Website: lowes
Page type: order-returns
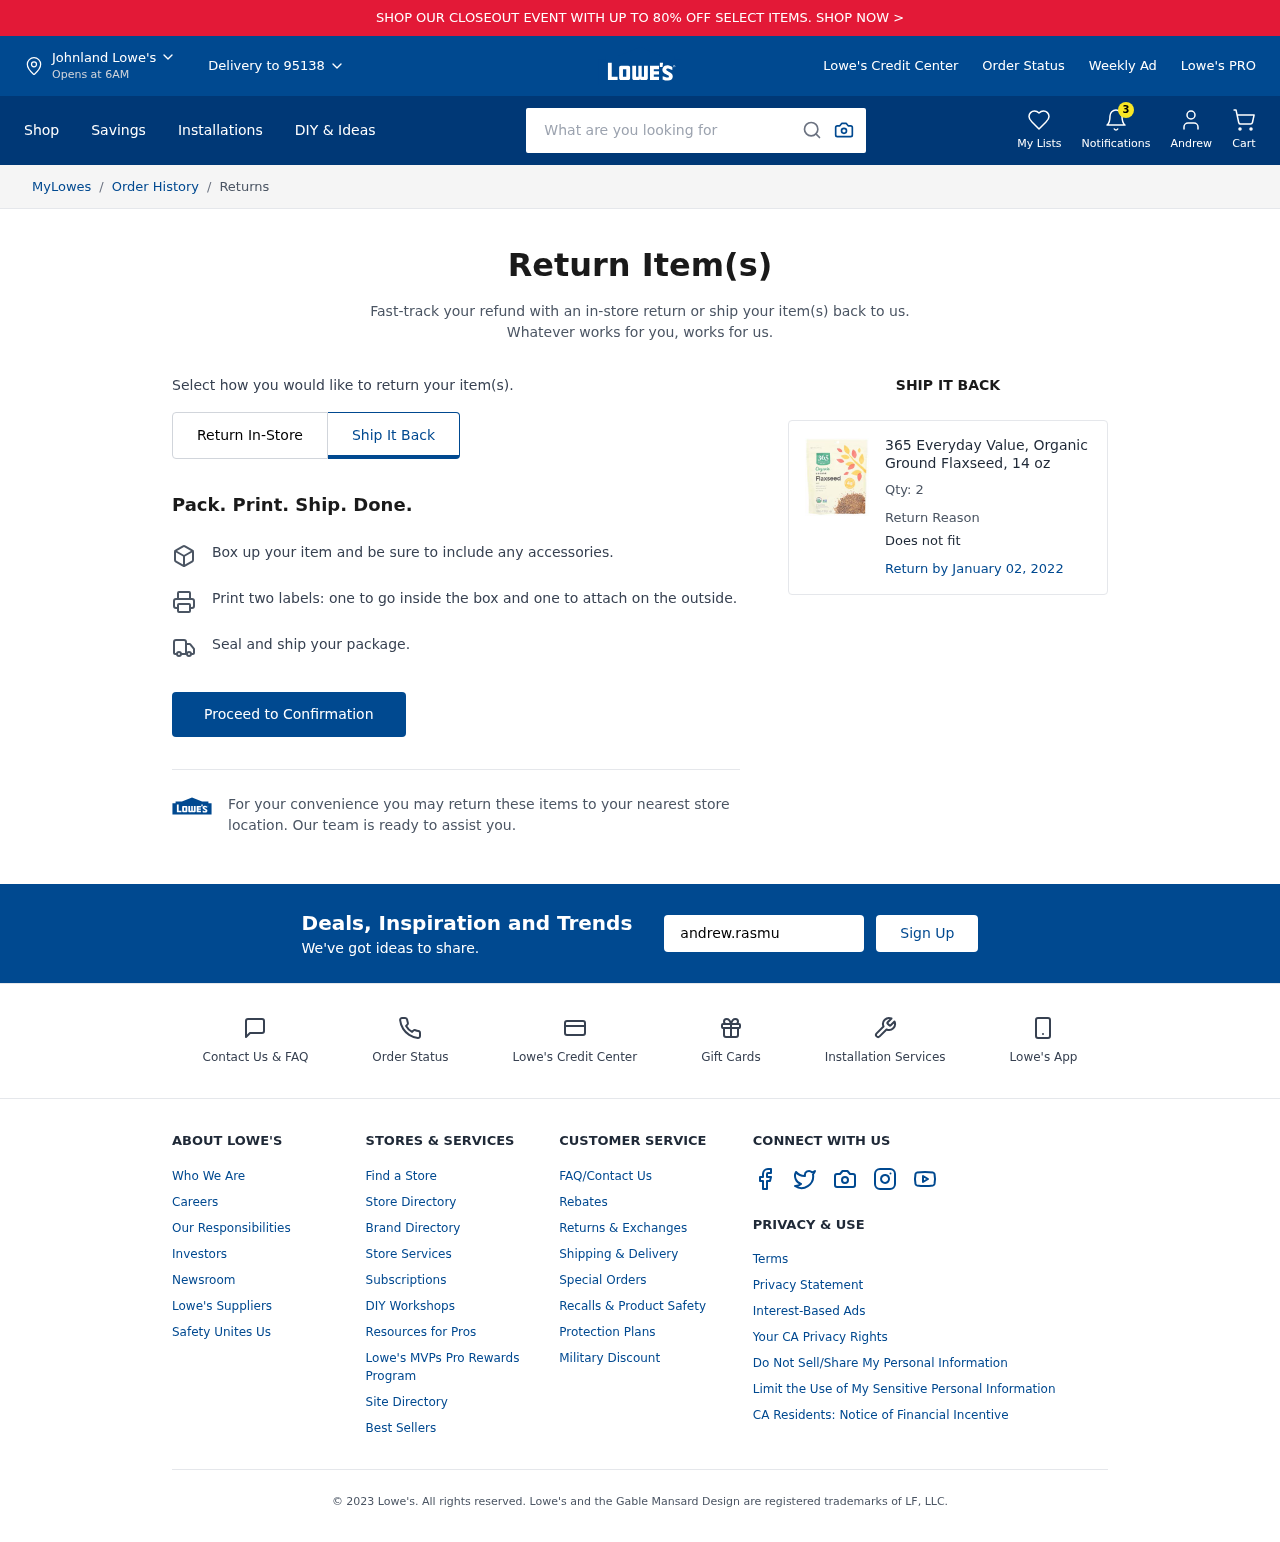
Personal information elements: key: PII_CITY
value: Johnland
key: PII_EMAIL
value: andrew.rasmussen@yahoo.com
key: PII_FIRSTNAME
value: Andrew
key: PII_POSTCODE
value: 95138
Product elements: key: PRODUCT1_NAME
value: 365 Everyday Value, Organic Ground Flaxseed, 14 oz
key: PRODUCT1_QUANTITY
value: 2
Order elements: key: ORDER_RETURN_BY_DATE
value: January 02, 2022
Search elements: key: HEADER_SEARCH
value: What are you looking for
Other elements: key: NOTIFICATION_COUNT
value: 3